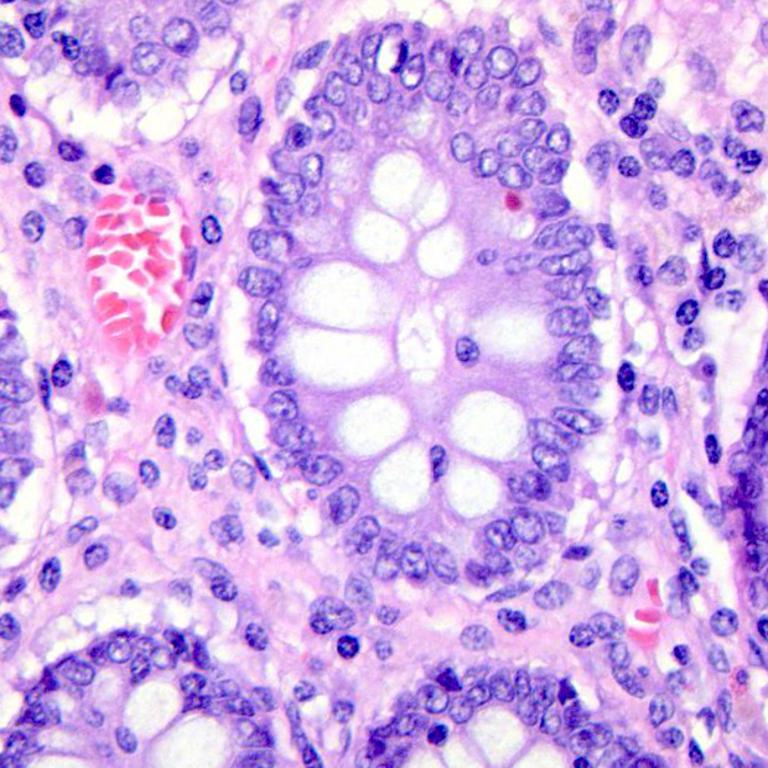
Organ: colon
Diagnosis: benign